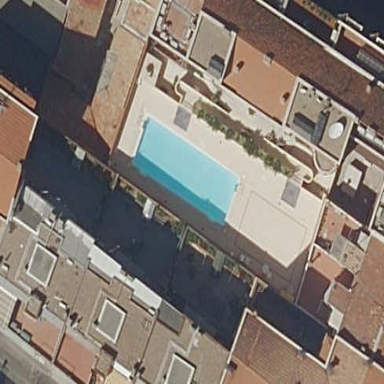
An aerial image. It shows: Swimming pool located in leisure land.